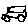
Label: car